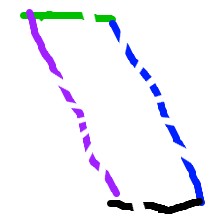
Shape: parallelogram